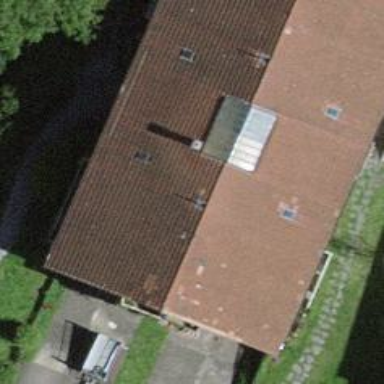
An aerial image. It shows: Gabled roof adorns the apartments building.